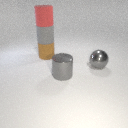
large gray metal sphere to the right of large gray metal cylinder